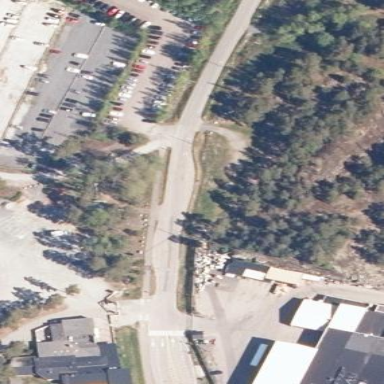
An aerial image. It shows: Parking area with surface.